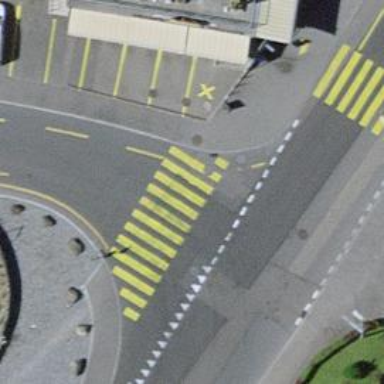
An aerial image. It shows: Kerb barrier.